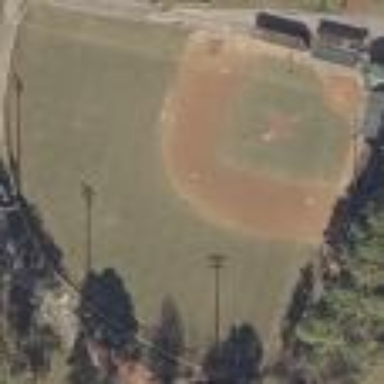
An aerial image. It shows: Baseball pitch for leisure land.